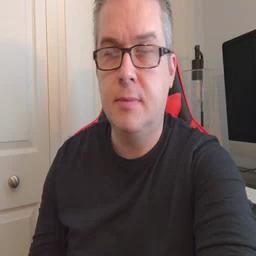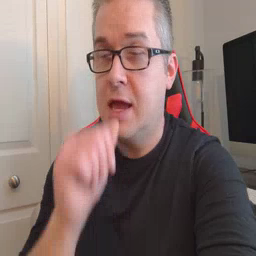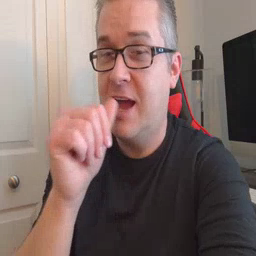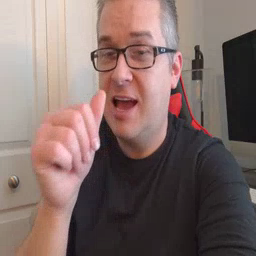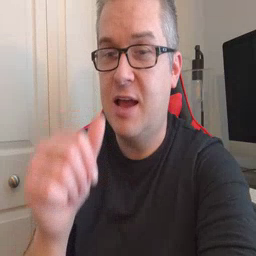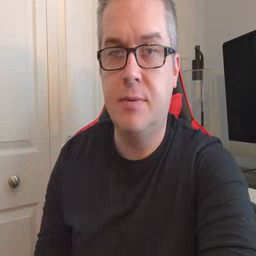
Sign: nuts